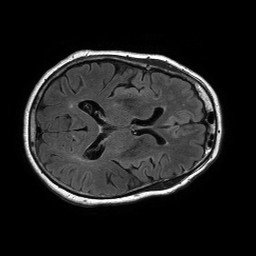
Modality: FLAIR
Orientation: axial
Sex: female
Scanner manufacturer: philips
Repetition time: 11 s
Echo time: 0.125 s